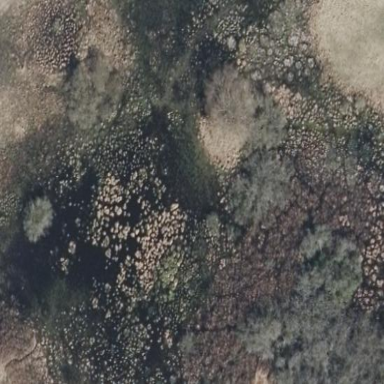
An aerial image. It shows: Wetland area.